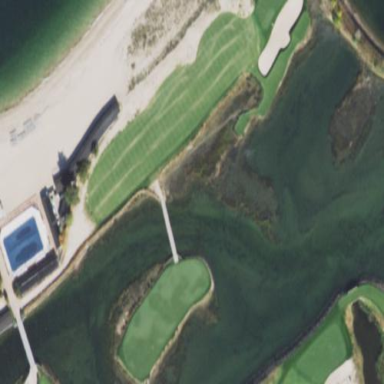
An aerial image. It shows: Sand bunker on golf course.